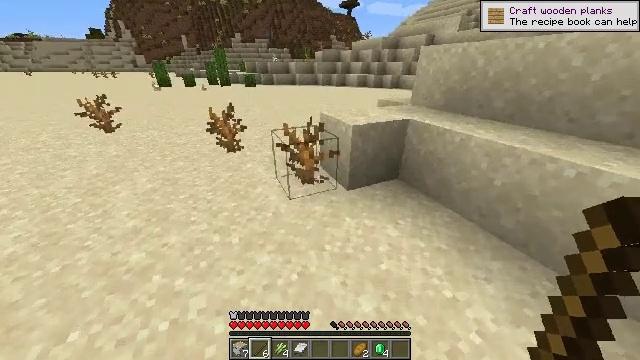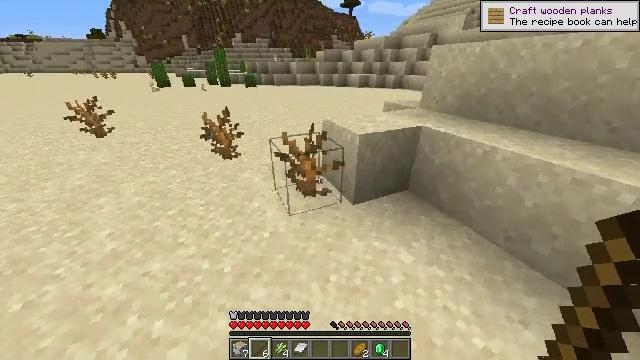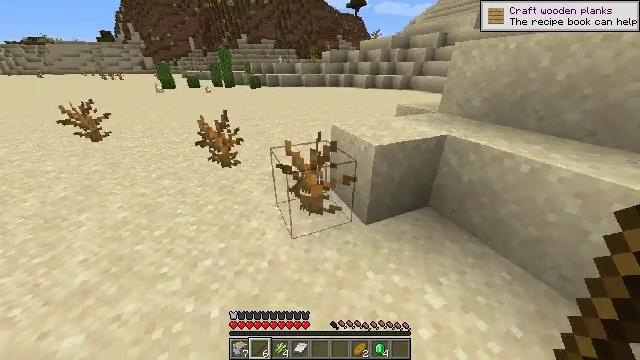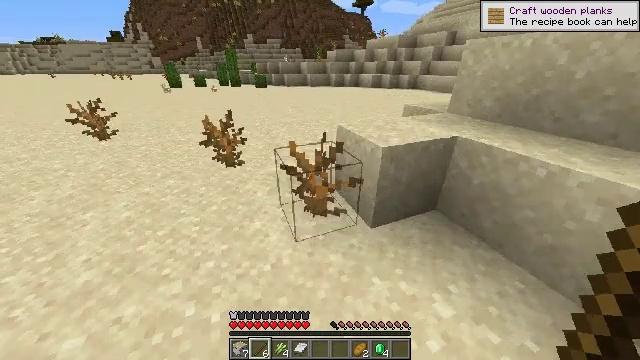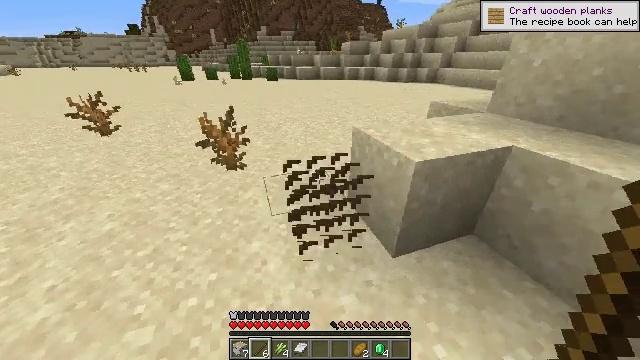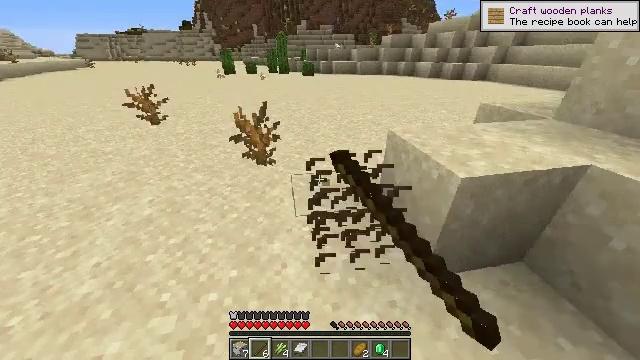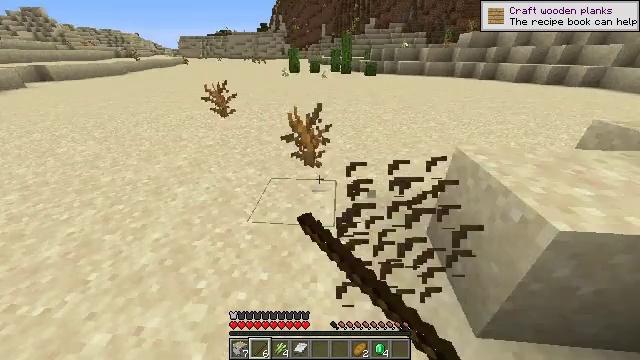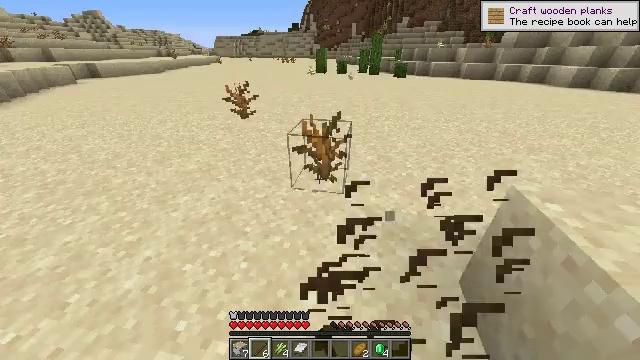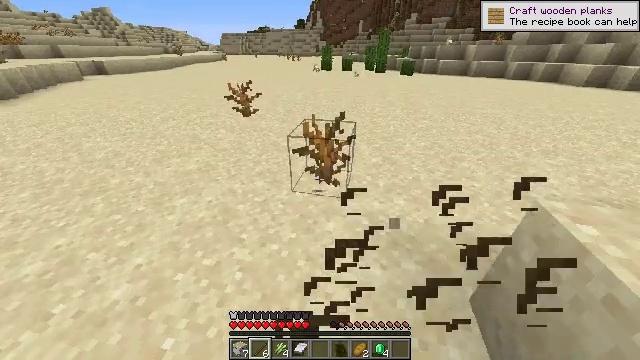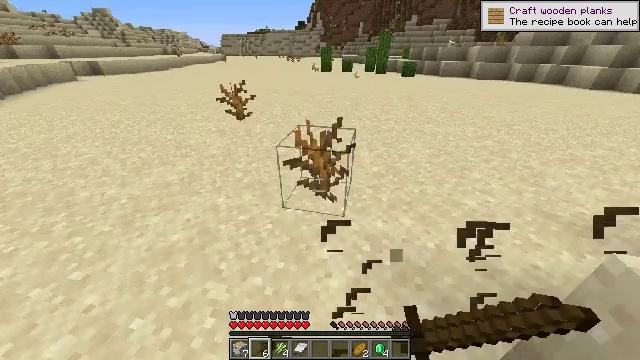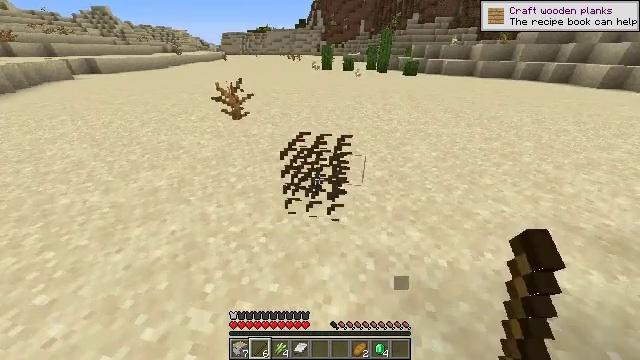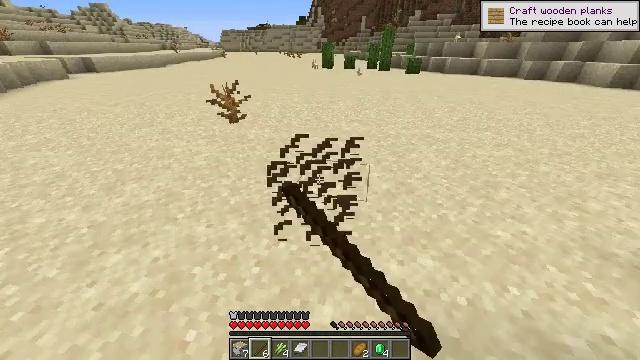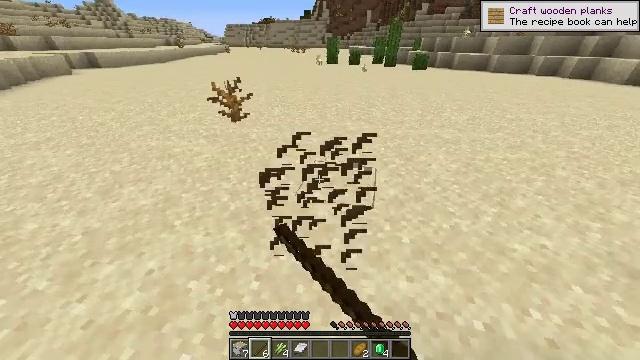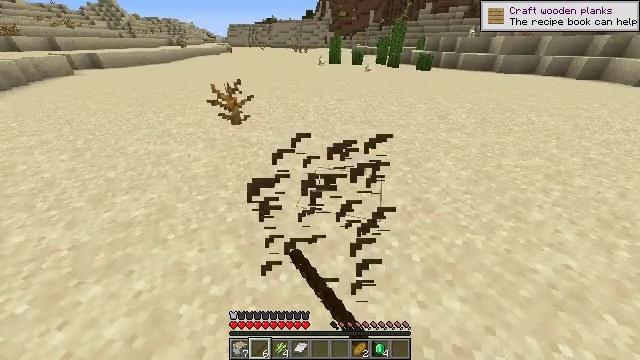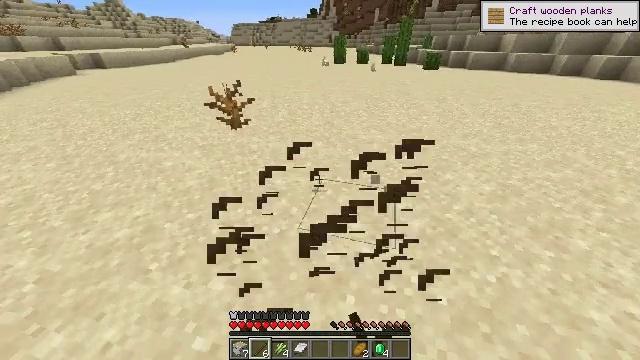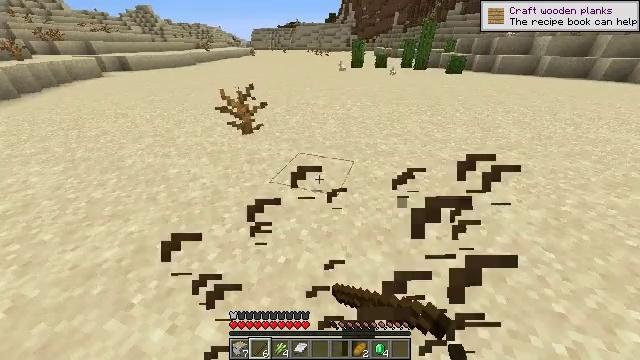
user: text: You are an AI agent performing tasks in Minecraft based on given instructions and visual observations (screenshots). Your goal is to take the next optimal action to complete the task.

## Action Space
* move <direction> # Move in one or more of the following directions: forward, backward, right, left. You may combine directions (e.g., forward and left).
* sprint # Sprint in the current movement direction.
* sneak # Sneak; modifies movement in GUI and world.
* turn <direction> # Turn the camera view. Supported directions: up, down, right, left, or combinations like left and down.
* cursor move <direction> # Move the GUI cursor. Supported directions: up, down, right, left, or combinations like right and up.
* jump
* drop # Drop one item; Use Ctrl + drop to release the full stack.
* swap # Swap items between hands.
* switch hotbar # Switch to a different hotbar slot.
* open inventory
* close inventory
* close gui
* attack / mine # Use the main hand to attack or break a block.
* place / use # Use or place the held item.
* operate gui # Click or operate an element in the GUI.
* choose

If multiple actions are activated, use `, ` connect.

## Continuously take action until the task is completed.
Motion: motion action
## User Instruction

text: Left click to mine the dead bush.
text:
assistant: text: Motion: move forward
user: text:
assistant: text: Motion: move forward, turn left
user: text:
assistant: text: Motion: move forward, turn left
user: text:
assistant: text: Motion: move forward, turn left and down, attack / mine
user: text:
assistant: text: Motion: move forward, turn left and down, attack / mine
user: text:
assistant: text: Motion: move forward, turn left
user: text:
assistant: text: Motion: move forward, turn left
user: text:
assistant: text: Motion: move forward, turn left
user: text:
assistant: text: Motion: move forward
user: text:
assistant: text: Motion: move forward, attack / mine
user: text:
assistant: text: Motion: move forward, attack / mine
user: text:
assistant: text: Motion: move forward, turn left, attack / mine
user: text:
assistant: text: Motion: move forward
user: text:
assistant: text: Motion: move forward, turn left
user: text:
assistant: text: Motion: move forward, turn left
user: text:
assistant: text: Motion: move forward, turn left and up
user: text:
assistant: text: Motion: move forward, turn left and up
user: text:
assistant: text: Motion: move forward, turn left and up
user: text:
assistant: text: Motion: move forward
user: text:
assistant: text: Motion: move forward
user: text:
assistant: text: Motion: move forward
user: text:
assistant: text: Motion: move forward
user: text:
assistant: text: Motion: move forward, attack / mine
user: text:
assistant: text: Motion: move forward, attack / mine
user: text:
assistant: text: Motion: move forward, attack / mine
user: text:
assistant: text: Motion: move forward
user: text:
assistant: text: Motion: move forward
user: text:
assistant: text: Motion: move forward
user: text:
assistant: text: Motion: move forward
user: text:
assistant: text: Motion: move forward